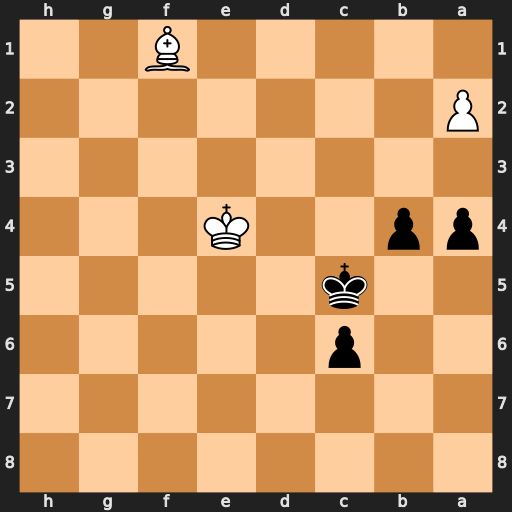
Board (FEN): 8/8/2p5/2k5/pp2K3/8/P7/5B2
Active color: b
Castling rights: -
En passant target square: -
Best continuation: a3 Bd3 b3 Bb1 Kc4